Aerial crown-view tile of a tropical tree (Barro Colorado Island, Panama), acquired 20241216:
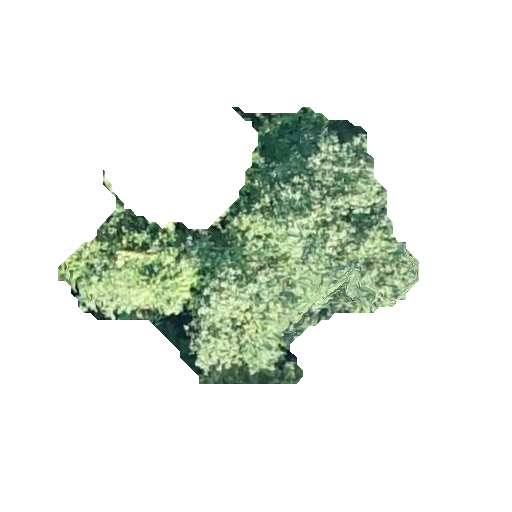
Species: Hieronyma alchorneoides
GBIF accepted scientific name: Hieronyma alchorneoides
Crown area: 76.234 m²